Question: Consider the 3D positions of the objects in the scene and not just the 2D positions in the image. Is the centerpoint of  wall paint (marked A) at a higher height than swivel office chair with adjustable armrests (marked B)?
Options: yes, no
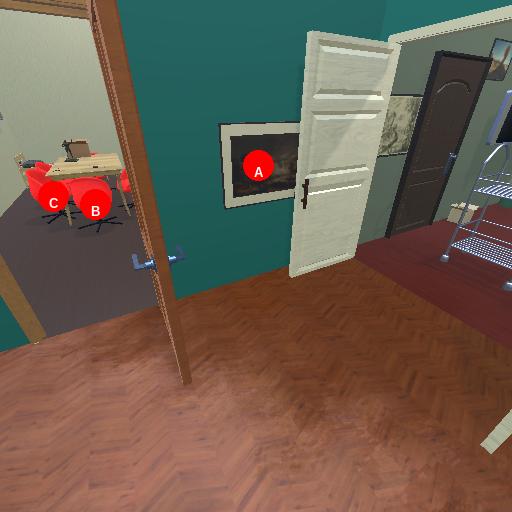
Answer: yes